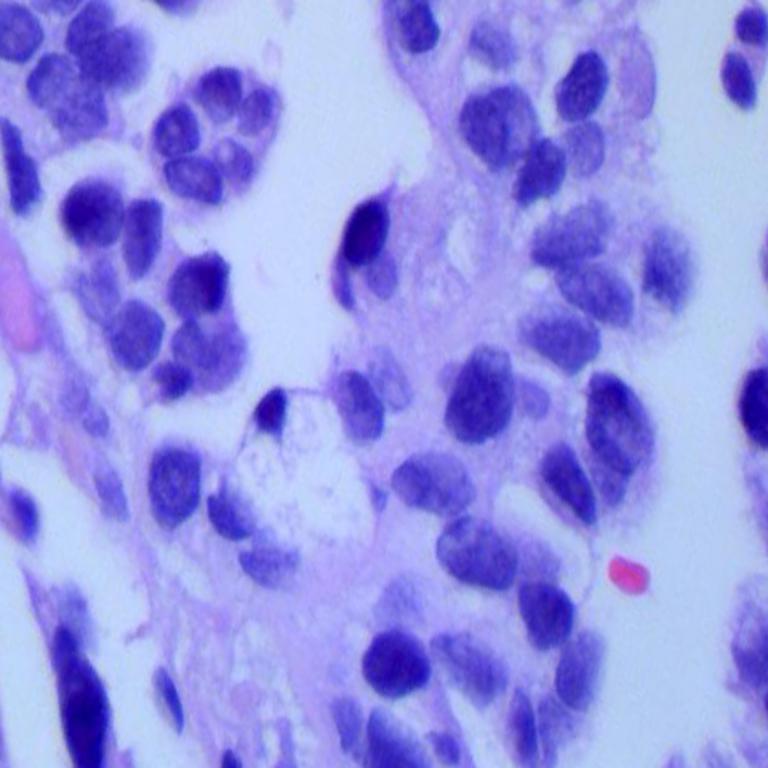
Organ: lung
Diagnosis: adenocarcinomas